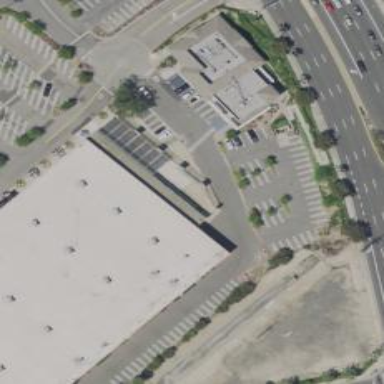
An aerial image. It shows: Concrete footway leading to garden center.